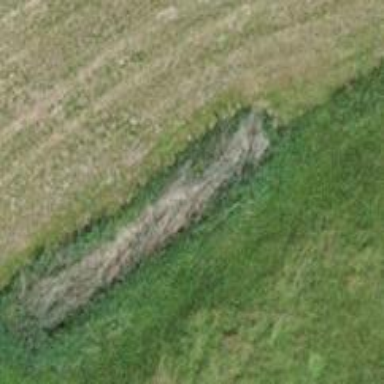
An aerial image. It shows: Ditch in the surroundings.